Interaction volume radius: 10 \u00c5
Interaction volume height: 10 \u00c5
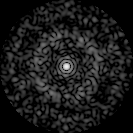
Disorder parameter: 0.8573